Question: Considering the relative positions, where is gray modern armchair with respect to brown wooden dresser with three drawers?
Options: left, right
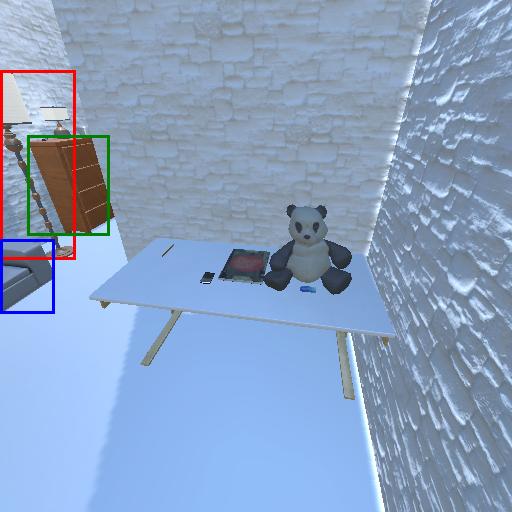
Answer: left